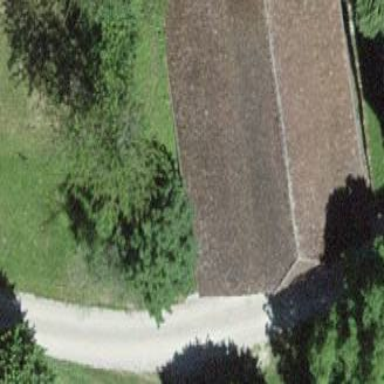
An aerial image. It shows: Rural barn.